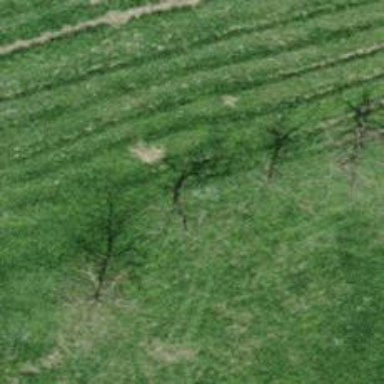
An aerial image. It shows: Broadleaved tree in natural setting.